Field crop: maize
Growth stage: 1
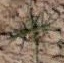
Species: salsola